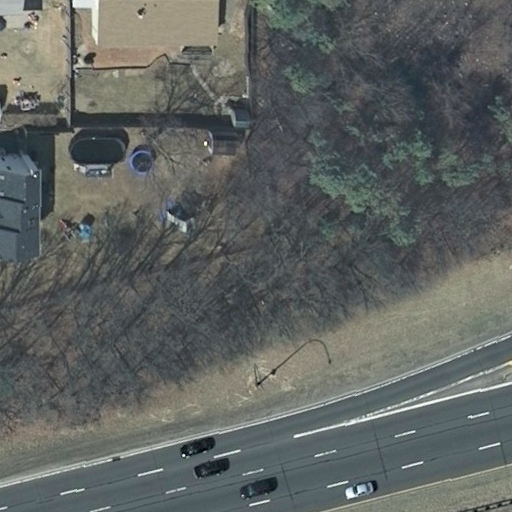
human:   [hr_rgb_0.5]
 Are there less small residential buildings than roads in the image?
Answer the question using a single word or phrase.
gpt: yes

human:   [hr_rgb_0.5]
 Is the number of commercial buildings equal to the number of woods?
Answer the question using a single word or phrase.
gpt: no

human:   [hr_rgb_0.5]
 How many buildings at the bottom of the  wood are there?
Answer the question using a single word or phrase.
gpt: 3

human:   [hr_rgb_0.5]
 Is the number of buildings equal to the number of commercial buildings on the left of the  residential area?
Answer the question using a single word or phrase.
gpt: no

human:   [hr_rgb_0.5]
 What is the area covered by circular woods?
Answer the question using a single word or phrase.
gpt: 0m2

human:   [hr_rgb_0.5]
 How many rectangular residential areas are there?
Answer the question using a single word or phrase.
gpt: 1

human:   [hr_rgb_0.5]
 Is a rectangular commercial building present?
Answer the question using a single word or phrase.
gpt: no

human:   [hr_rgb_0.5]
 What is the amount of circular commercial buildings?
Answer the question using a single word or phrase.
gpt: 0

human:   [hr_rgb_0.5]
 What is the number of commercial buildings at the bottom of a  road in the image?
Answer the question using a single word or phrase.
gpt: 0

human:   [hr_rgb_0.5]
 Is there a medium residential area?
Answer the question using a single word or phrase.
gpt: no

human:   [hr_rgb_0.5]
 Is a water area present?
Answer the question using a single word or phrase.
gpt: no

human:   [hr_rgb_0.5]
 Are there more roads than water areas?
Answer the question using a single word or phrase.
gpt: yes

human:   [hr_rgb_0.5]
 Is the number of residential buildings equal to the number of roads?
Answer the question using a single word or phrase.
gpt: no

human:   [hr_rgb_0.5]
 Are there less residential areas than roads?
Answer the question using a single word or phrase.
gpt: yes

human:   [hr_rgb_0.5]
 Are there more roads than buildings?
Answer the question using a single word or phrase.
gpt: no

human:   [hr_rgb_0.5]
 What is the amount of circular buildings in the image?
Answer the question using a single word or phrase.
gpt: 0

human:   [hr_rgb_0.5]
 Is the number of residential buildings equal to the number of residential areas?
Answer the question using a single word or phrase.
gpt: no

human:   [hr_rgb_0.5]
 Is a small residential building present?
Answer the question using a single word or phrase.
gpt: yes

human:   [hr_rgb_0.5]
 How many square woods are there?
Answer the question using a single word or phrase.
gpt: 0

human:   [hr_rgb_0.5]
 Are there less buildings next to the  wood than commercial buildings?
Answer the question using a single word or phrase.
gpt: no

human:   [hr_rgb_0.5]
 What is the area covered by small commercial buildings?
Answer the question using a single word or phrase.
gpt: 0m2

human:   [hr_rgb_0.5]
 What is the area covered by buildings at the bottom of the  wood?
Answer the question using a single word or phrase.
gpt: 342m2

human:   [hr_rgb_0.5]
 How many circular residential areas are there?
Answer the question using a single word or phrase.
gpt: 0

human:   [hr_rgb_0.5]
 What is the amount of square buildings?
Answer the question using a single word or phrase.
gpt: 0

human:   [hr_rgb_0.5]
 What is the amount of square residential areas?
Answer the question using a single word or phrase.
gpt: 0

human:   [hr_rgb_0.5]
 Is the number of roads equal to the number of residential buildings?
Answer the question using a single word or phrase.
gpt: no

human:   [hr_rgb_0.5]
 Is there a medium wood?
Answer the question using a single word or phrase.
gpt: no

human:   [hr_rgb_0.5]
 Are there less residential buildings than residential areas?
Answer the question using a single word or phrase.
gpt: no

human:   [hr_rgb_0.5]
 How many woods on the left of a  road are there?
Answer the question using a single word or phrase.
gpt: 0

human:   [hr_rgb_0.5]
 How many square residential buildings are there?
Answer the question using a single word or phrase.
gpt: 0

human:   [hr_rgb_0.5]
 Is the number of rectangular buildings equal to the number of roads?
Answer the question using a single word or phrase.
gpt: yes

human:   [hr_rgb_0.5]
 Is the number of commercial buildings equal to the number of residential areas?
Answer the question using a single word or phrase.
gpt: no

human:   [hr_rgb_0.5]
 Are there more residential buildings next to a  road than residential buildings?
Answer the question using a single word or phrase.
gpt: no

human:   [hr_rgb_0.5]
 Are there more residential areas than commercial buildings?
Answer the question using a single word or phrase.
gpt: yes

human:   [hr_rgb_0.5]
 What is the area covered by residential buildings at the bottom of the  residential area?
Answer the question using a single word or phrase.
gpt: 0m2

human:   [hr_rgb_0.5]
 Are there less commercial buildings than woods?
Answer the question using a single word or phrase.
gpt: yes